Question: Finally completed the frontend of my website, I am now looking at coding the backend which needs an overhaul, the coding is very messy and uses far too many SQL Connections and commands, so much so that the host is complaining about it.
One of the main problems I am having is the Site Settings page, problem is this page will soon contain over 10 different options, and I prefer not to have a MySQL Update simply updating the option field to what it already is, so I am wondering if anyone has any ideas?
This is the structure of my options table, nice and simple which I recently changed from an awful layout.

What would be the best way to edit these options without having to update every single one, and what would be the best way to have them in a function? Currently, the function I have was made back when I was new to coding, and you can see that is is very uneffective(note it uses the old table structure)
'''
function site_upd($site_title, $site_email, $maint_status, $maint_mess, $upload_disable, $site_url, $reg_status, $land_mess)
{
if( !$site_title )
{
echo $this->errorMessage('There was no <b>site title</b> supplied, therefore we can not continue with this request.', 'error');
}
else
{
$this->logQuery('Updated site settings');
$query = "UPDATE 'table'.'settings' SET 'site_title' = '".$site_title."', 'site_email' = '".$site_email."', 'maint_status' = '".$maint_status."', 'maint_mess' = '".$maint_mess."', 'upload_disable' = '".$upload_disable."', 'site_url' = '".$site_url."', 'registration_status' = '".$reg_status."', 'landing_mess' = '".$land_mess."' WHERE 'settings'.'sid' = '1'";
mysql_query($query) or die(''.mysql_error()); } }
'''
So yeah, there is the awful old structure and my old way of doing things, before I get stuck into coding I want other peoples opinions on what is the best way to do this!
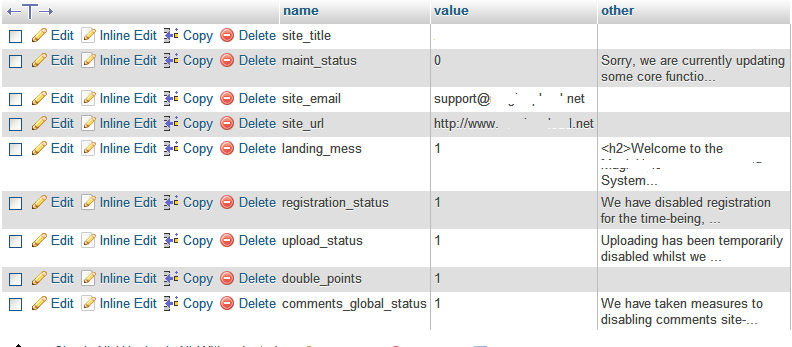
Answer: You can work with $_POST Variable to simplify the update method.
This is what I usually do:
First I create a non specific function to update:
'''
function update_db($table, $id,$idvalue,$field,$fieldvalue){
return mysql_query("update ".$table." set ".$field."=".$fieldvalue." where ".$id."=".$idvalue);
}
'''
Then i create the specific function to the table (config i.e):
'''
function update_table_config($name,$value){
return update_db("config","name",$id,"value",$value);
}
'''
In the form i call all '<input>' like its name on the table:
'''
Site Name: <input type="text" name="site_name">
...
'''
and in the "action" page i check $_POST array:
'''
$data_array=$_POST;
if(check_variables($data_array)){
foreach ($data_array as $key=>$value){
update_table_config($key,$value);
}
}
'''
the function check_variables has all the checks that you need for all the fields:
'''
function check_variables($data){
if($data["site_title"]=="") return false;
if(!is_numeric($data["landing_mess"])) return false;
...
return true;
}
'''
with this methods if in the future you have to include more fields in the configuration table you only have to add the '<input>' field and a check in 'check_variables' function if needed